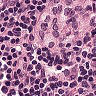
Metastatic tissue present: no